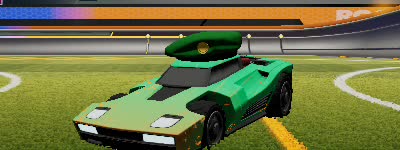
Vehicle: breakout